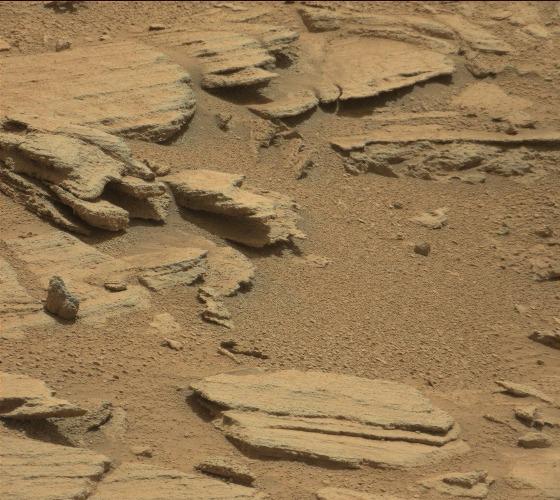
Terrain classes present: Bedrock, Gravel / Sand / Soil, Rock, Shadow